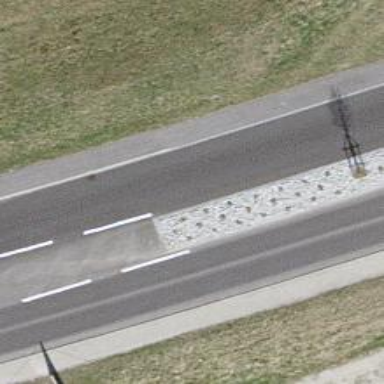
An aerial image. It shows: Asphalt road classified as primary highway.